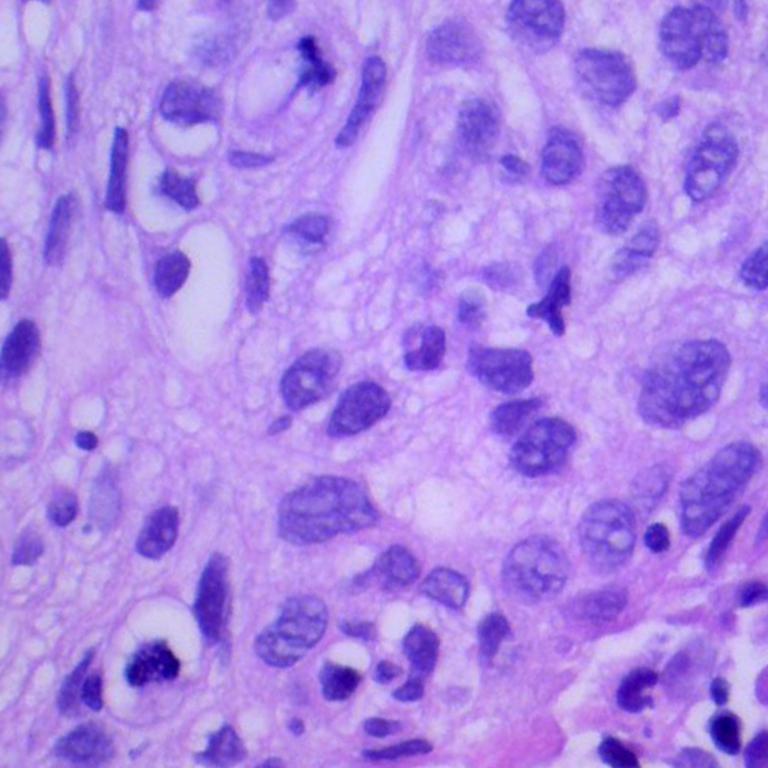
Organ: lung
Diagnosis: squamous carcinomas